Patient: sex M, age 69
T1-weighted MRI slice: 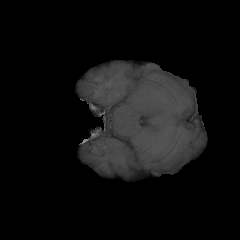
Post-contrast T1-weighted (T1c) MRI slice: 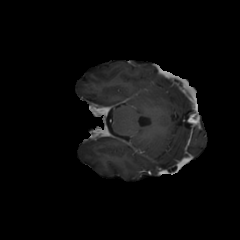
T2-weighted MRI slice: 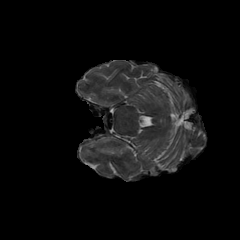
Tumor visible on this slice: no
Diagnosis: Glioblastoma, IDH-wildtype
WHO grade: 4